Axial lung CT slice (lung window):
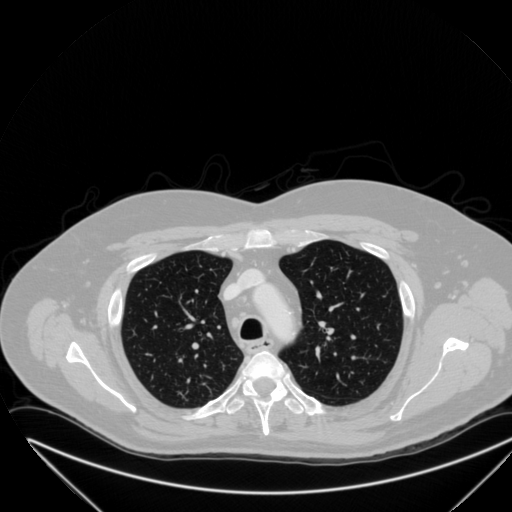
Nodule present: no